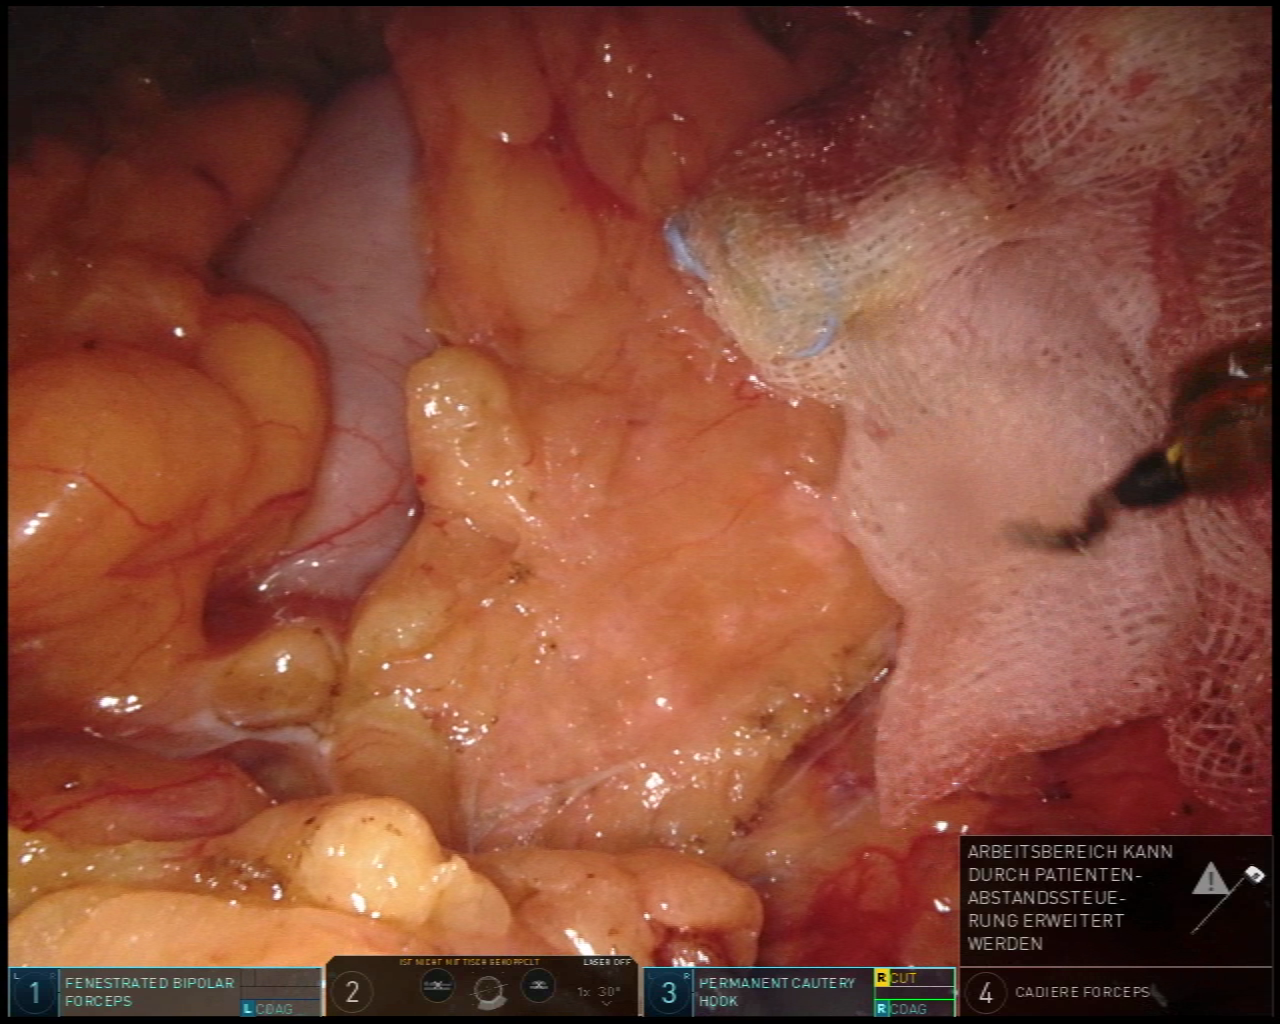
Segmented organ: pancreas
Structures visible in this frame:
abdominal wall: yes
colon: no
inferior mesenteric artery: no
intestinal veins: no
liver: no
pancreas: yes
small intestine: no
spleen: no
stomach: yes
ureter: no
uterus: no
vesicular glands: no